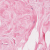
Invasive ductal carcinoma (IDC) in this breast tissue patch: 0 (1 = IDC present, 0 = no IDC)